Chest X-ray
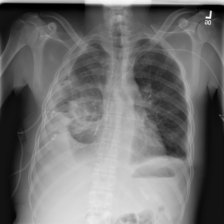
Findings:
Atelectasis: negative
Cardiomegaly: negative
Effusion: positive
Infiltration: negative
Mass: negative
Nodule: negative
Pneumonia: negative
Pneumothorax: positive
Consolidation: negative
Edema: negative
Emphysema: negative
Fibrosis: negative
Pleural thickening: positive
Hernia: negative